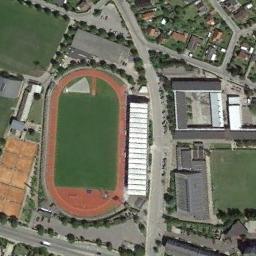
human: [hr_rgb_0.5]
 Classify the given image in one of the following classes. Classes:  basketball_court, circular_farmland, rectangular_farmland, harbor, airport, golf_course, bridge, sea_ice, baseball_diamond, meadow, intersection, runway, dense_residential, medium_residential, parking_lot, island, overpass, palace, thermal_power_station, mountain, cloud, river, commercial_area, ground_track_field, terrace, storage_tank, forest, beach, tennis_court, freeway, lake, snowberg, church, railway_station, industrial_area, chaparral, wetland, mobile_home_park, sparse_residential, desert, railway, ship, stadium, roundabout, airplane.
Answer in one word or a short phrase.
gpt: ground_track_field